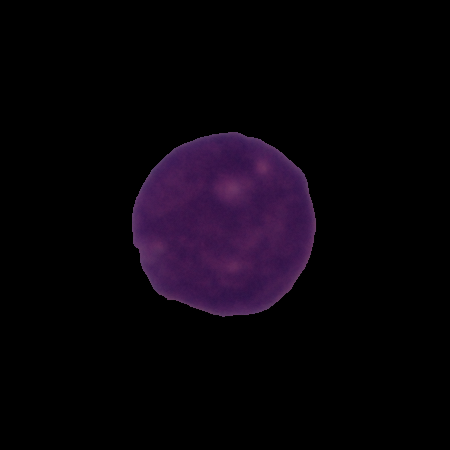
Label: cancer